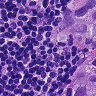
Metastatic tissue present: no